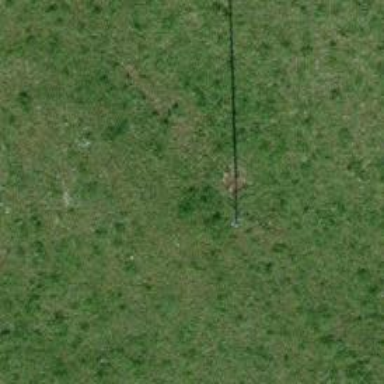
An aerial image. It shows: Minor power line with 3 cables.